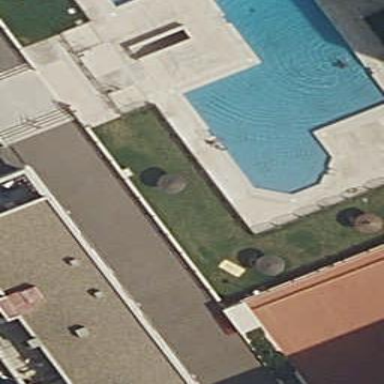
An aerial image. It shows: Swimming pool located in leisure land.